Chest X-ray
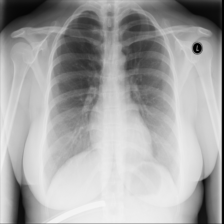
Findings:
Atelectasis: negative
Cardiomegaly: negative
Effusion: negative
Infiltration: negative
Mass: negative
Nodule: negative
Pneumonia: negative
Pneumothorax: negative
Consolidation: negative
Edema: negative
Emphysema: negative
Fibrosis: negative
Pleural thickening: negative
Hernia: negative